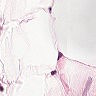
Metastatic tissue present: no